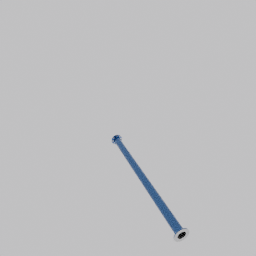
Label: tools